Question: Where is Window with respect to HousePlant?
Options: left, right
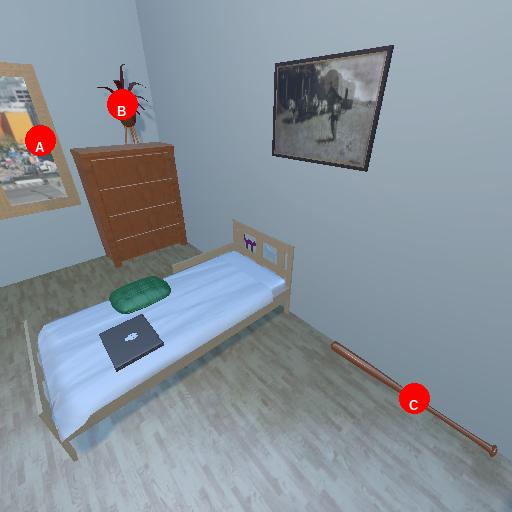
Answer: left